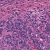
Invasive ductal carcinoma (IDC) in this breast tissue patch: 1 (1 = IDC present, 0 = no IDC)